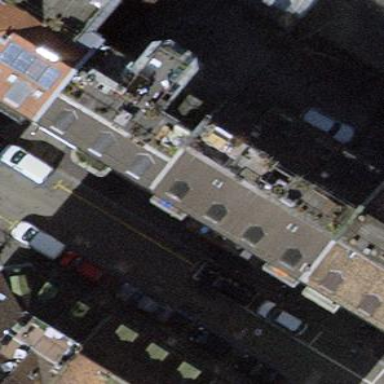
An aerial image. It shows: Parking lane.